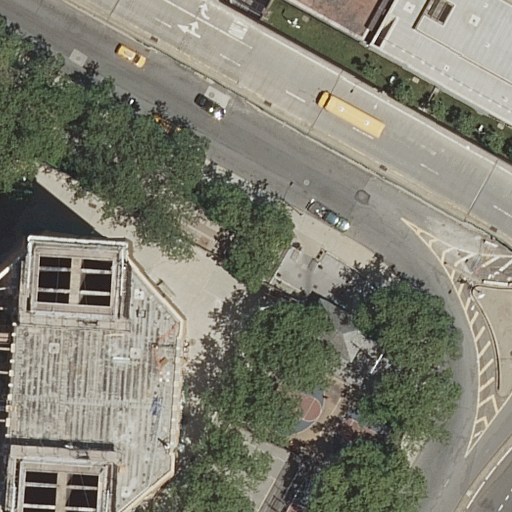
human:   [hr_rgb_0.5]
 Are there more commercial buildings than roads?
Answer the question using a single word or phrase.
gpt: no

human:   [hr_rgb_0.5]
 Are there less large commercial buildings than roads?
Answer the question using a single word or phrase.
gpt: yes

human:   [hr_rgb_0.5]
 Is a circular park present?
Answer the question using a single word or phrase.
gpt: no

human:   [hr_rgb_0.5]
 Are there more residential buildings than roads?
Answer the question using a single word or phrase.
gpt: no

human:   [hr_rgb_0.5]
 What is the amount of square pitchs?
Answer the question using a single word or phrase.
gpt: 0

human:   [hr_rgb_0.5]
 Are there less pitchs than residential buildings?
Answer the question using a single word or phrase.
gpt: yes

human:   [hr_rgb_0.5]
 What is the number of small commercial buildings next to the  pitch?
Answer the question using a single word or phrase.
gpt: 0

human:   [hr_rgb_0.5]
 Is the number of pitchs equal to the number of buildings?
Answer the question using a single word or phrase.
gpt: no

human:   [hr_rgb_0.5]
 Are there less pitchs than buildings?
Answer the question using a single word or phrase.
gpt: yes

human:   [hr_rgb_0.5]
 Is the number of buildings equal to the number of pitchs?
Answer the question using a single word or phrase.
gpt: no

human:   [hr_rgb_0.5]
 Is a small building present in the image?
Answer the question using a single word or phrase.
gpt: yes

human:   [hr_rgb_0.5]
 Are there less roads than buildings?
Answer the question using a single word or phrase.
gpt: no

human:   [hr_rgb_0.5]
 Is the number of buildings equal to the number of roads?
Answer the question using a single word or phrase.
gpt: no

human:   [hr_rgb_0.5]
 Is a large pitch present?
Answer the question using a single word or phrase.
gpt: yes

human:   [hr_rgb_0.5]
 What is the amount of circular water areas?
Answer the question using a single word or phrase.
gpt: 0

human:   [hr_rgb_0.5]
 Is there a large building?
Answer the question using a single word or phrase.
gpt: yes

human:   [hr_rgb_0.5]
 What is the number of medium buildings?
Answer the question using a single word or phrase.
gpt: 0

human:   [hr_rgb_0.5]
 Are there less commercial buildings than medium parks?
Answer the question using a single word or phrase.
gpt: no

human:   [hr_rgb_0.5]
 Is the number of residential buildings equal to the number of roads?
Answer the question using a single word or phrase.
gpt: no

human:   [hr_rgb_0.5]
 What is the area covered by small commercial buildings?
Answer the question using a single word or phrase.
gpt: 0m2

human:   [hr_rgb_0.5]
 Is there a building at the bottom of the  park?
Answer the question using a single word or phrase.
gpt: yes

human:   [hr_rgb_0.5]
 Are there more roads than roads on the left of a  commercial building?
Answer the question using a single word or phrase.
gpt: yes

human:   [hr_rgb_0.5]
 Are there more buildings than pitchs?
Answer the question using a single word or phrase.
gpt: yes

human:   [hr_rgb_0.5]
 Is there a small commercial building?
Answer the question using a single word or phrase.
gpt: no

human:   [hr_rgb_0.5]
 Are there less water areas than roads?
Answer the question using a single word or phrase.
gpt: yes

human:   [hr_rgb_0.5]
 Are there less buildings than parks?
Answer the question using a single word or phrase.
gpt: no

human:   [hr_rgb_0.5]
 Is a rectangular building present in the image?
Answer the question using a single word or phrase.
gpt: yes

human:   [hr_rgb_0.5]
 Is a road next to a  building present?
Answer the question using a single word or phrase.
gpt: yes

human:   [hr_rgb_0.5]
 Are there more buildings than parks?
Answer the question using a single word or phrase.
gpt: yes

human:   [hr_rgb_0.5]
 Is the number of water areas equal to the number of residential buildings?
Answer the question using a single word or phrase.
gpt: no

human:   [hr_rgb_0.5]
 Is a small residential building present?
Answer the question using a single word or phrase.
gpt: yes

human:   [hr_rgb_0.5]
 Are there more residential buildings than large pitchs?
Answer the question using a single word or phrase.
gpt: yes

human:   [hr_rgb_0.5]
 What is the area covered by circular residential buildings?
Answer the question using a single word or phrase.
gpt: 0m2

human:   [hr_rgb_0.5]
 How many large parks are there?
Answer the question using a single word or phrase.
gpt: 0

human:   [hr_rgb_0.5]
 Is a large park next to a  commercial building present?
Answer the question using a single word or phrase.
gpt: no

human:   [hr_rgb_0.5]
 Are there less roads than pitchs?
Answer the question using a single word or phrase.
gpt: no